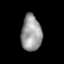
Tissue: lung
Cell type: Fibroblasts
Senescence score: 0.6229
Nuclear area (px): 722
Mean DAPI intensity: 153.902